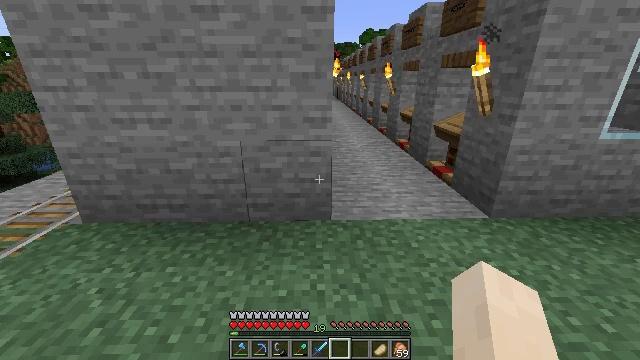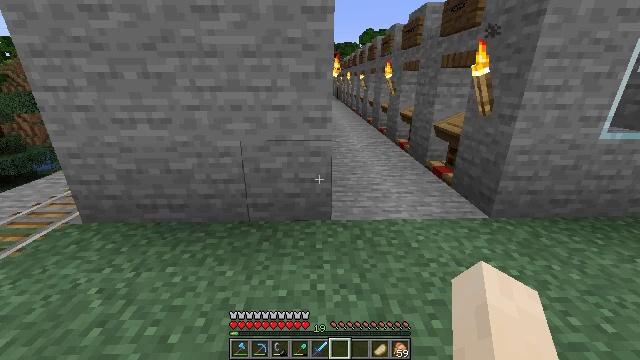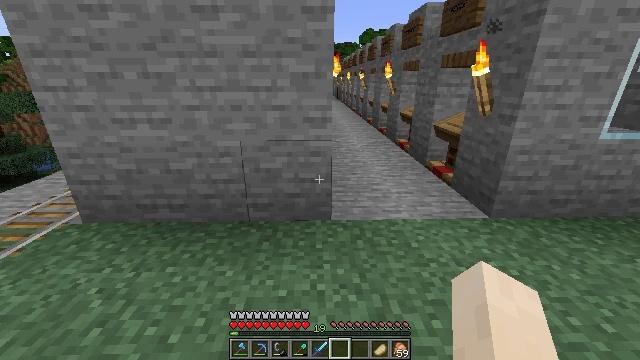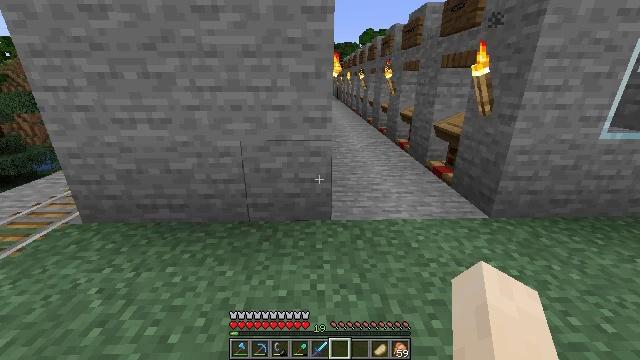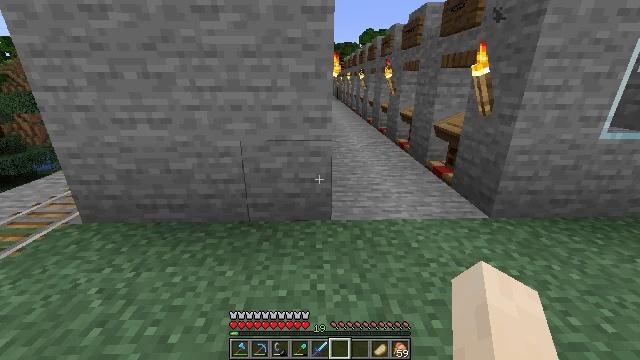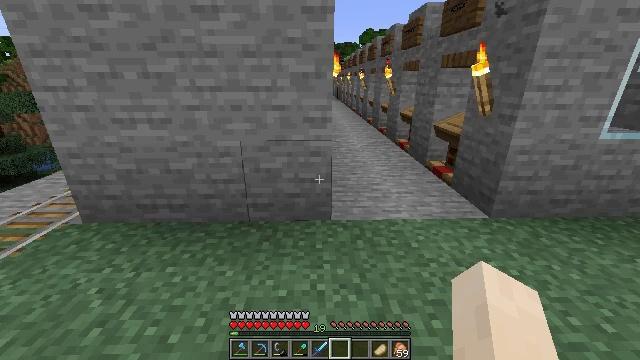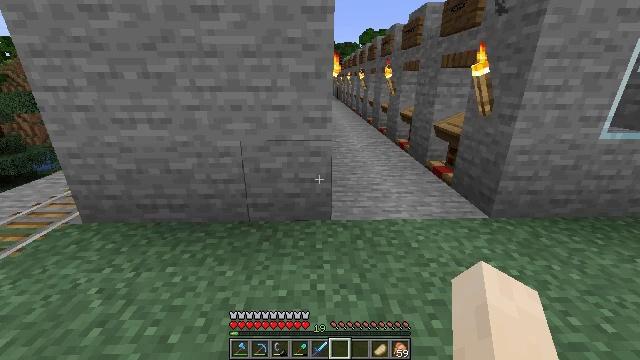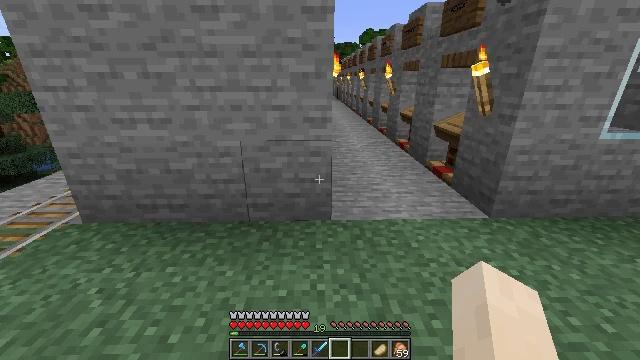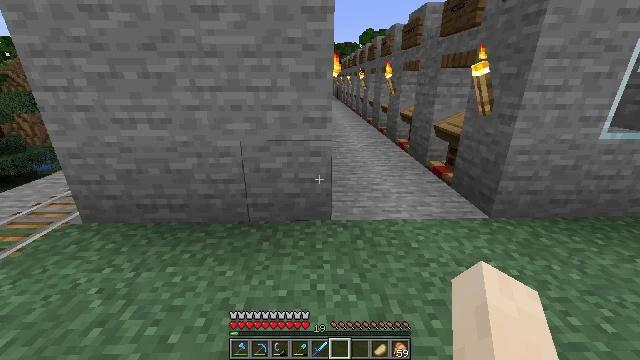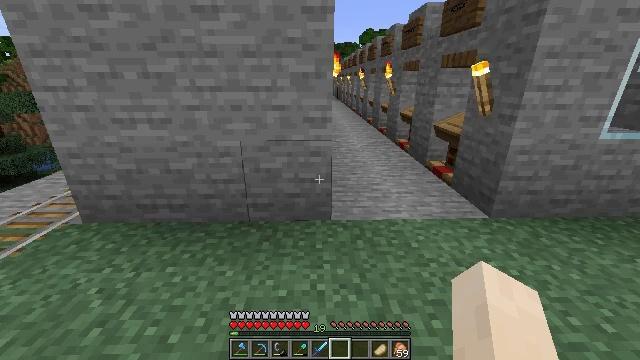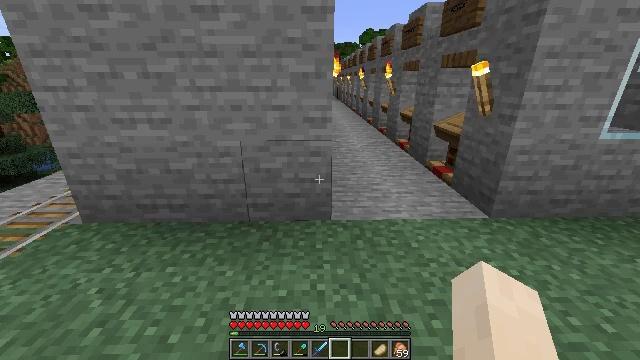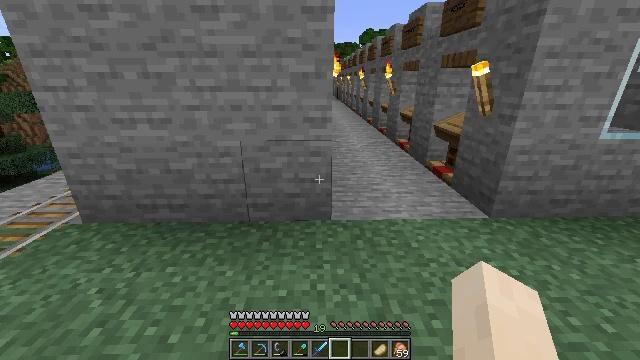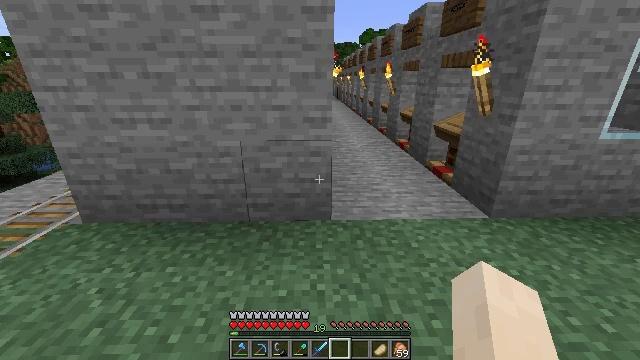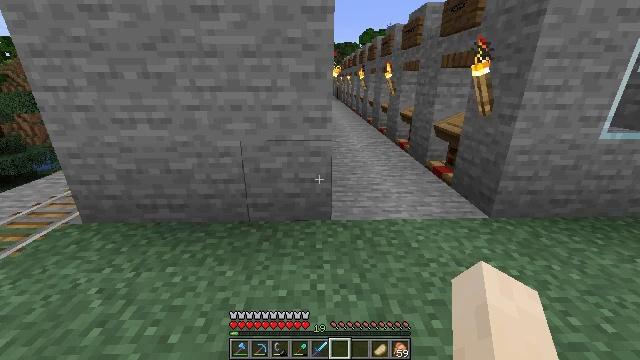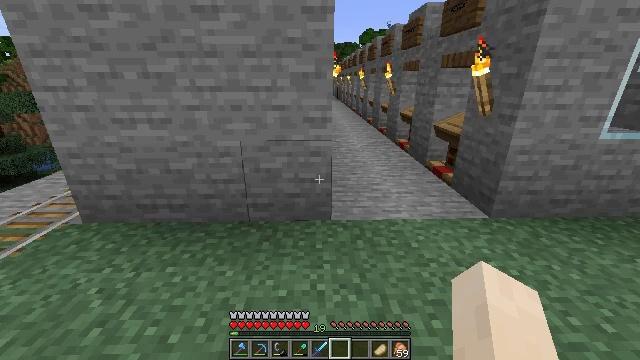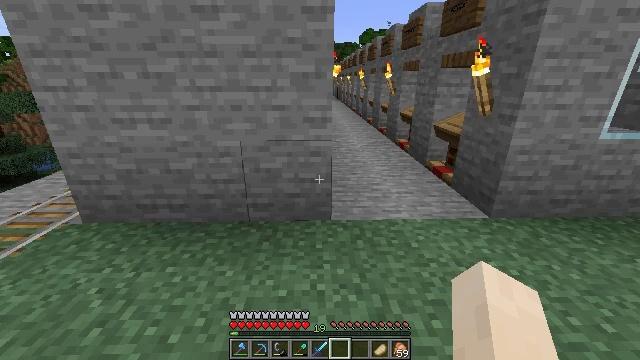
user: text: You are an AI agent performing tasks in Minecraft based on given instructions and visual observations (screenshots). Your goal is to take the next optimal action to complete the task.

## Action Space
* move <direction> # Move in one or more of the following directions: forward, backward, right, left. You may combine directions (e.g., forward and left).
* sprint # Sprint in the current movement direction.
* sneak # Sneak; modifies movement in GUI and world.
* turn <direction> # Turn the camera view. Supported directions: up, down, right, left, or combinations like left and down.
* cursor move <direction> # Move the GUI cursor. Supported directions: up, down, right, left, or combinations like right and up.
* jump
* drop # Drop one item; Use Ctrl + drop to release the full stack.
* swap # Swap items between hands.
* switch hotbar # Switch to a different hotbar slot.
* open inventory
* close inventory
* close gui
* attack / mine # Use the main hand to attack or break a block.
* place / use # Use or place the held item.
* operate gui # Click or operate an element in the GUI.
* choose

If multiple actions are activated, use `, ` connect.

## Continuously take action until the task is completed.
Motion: motion action
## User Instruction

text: Combine materials in the crafting table to get a smooth stone slab.
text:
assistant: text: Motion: no_op
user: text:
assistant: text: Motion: no_op
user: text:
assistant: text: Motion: no_op
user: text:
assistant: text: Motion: no_op
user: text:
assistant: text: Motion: no_op
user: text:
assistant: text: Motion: no_op
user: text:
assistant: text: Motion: no_op
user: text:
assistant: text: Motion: no_op
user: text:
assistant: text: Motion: no_op
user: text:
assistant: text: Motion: no_op
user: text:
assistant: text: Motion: no_op
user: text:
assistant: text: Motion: no_op
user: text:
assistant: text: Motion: no_op
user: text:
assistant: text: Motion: no_op
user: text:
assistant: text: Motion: no_op
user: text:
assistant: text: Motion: no_op
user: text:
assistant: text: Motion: no_op
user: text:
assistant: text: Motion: no_op
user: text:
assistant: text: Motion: no_op
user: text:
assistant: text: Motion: no_op
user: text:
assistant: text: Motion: no_op
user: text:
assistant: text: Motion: no_op
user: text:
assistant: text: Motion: no_op
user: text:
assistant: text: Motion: no_op
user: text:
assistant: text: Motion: no_op
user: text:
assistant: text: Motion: no_op
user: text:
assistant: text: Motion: no_op
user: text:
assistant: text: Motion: no_op
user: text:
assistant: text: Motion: no_op
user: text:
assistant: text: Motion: no_op